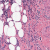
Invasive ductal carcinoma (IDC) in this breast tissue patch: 0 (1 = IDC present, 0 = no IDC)